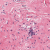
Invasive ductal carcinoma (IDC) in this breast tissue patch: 0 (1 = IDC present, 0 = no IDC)